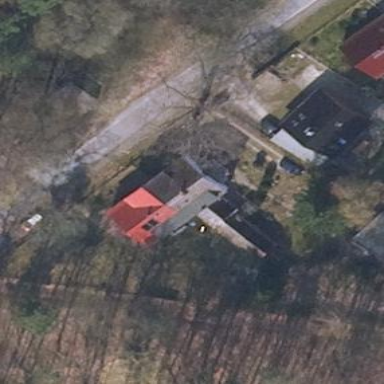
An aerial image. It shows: Gabled roofed house.